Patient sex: M
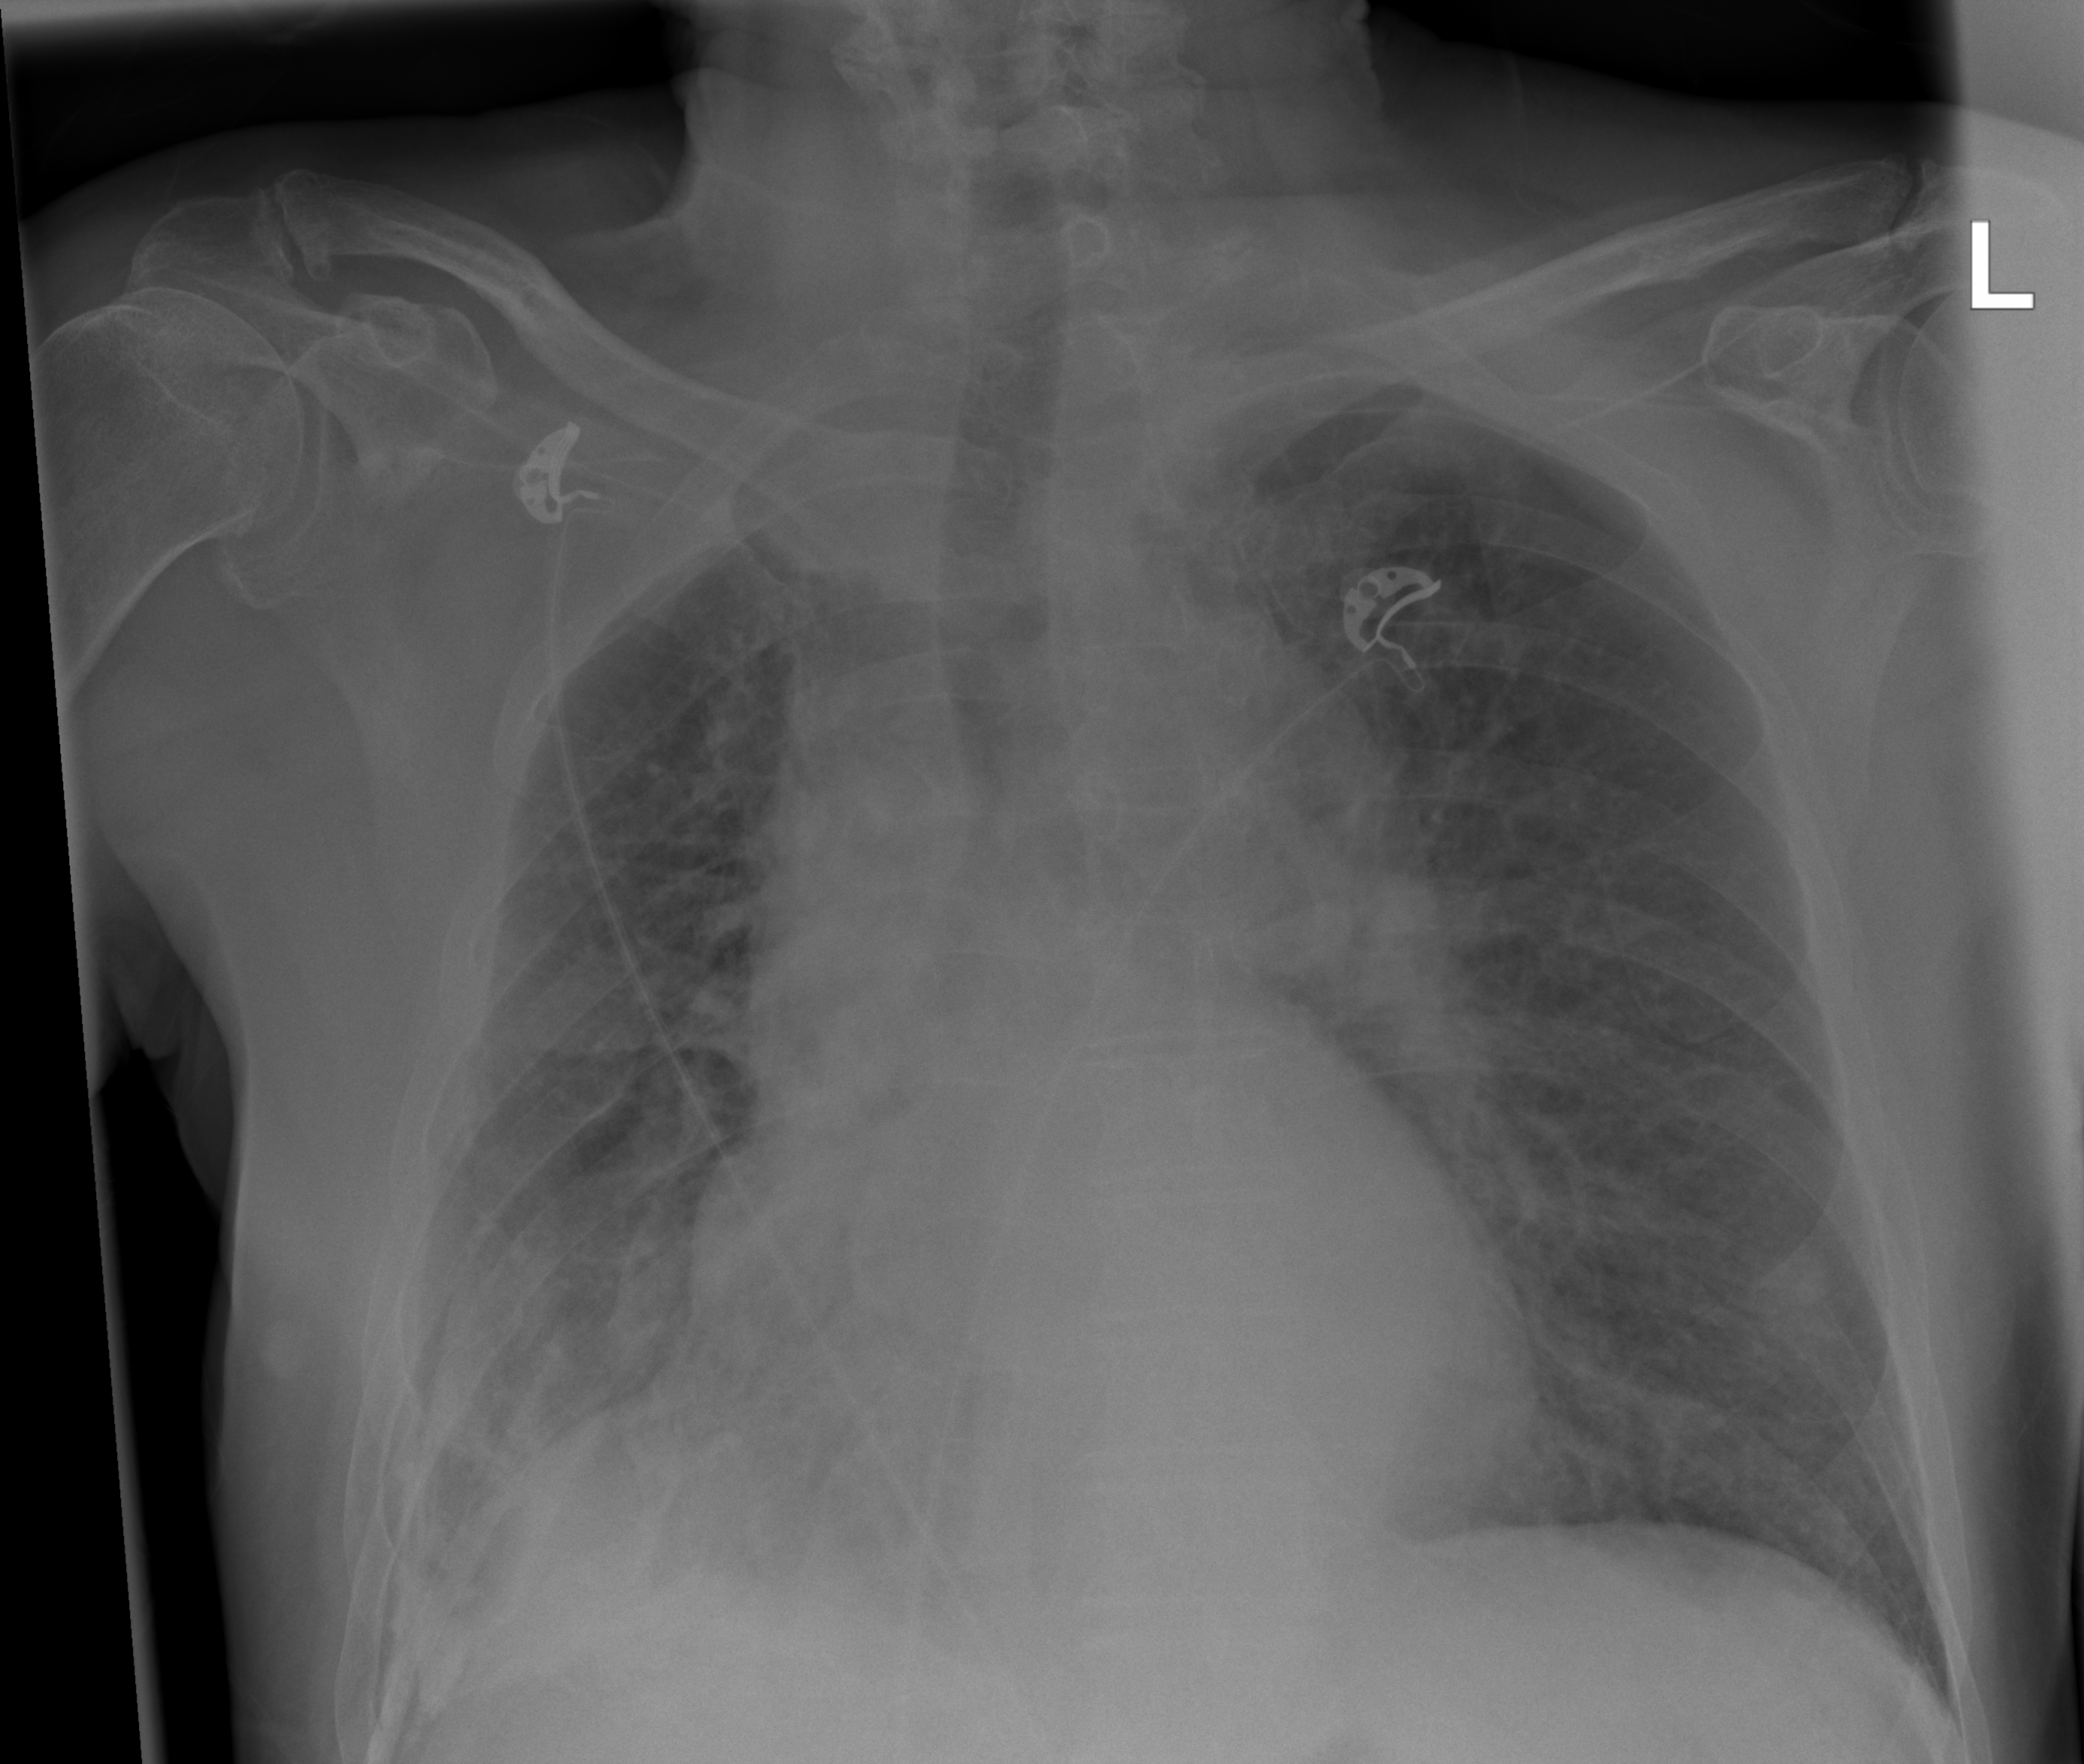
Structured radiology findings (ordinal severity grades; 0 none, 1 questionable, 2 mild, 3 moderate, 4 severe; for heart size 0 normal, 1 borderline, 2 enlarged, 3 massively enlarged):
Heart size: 2
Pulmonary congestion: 0
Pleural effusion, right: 2
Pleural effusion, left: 0
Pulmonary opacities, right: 3
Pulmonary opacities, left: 0
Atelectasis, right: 3
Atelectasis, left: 0